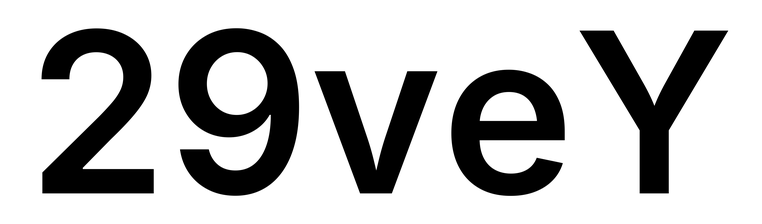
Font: Inter_SemiBold